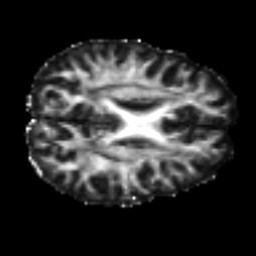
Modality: FA
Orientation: axial
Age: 18
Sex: female
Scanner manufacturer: siemens
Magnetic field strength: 3 T
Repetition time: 7 s
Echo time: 0.0926 s